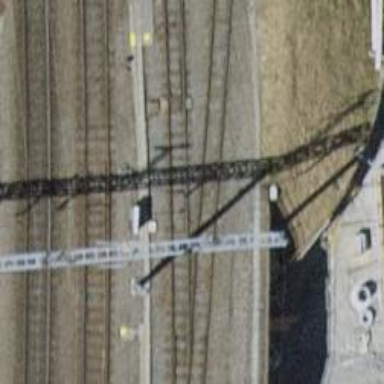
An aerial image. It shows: Narrow-gauge railway siding with electrified contact lines.